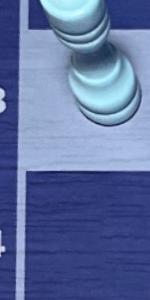
Label: Empty